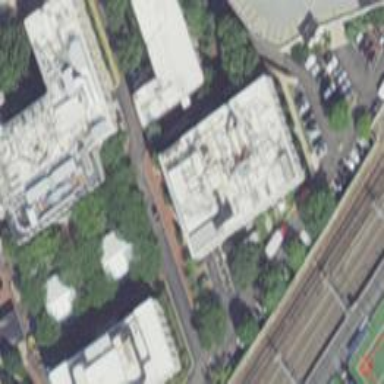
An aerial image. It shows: University building on the campus.